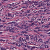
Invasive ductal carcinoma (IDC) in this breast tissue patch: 1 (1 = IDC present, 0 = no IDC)